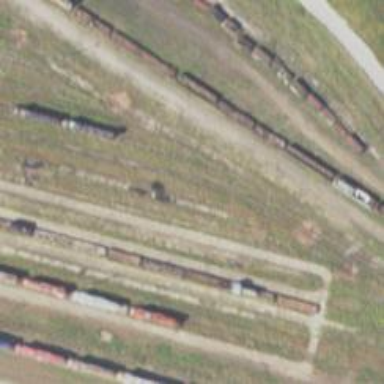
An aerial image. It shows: Railway spur service.